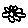
Label: flower